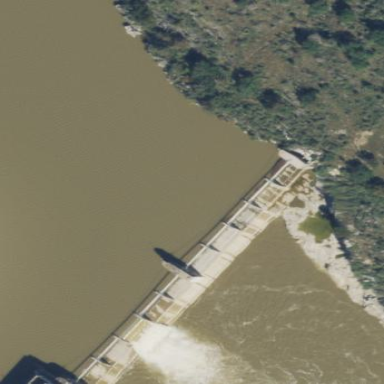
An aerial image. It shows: Dam along waterway.